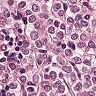
Metastatic tissue present: yes